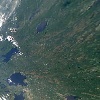
Label: land